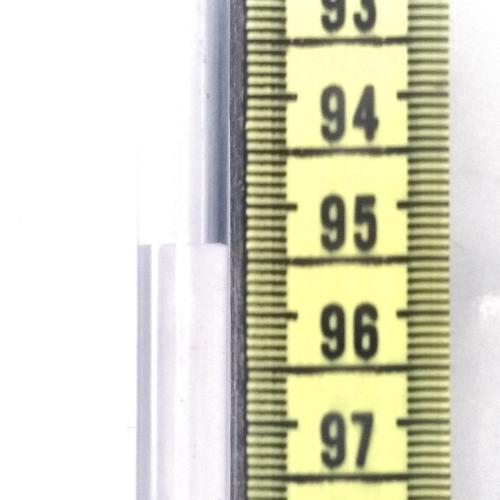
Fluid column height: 95.4 cm